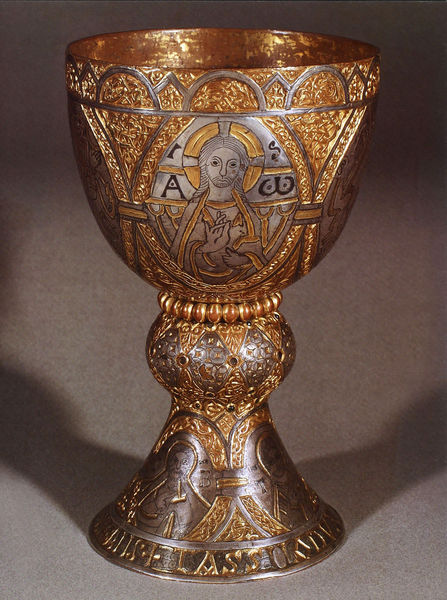
Titel: Tassilo Kelch
Standort: Kremsmünster (EU - D - Bayern)
Schlagwörter: gott, schatten, glas, licht, silber, hände, gold, kelch, perlen, kreis, schrift, bogen, wein, glanz, foto, bögen, punkte, becher, blut, text, kugeln, gravur, nimbus, christus, jesus, jesus christus, segen, segnen, edelstein, abendmahl, pokal, ziseliert, reliquie, christi, getrieben, gral, latein, dreifaltigkeit, ihs, omega, alpha, chrisus, a und o, plattiniert, alspha